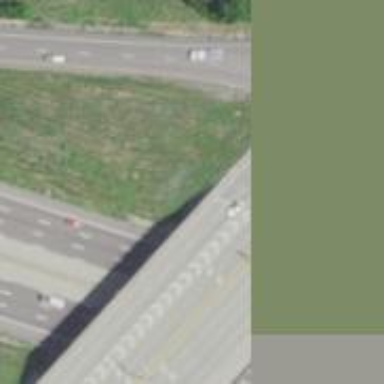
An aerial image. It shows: Trunk highway.